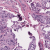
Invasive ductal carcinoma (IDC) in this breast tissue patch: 1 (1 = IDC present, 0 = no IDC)